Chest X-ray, PA view. Patient: 24 years old, sex F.
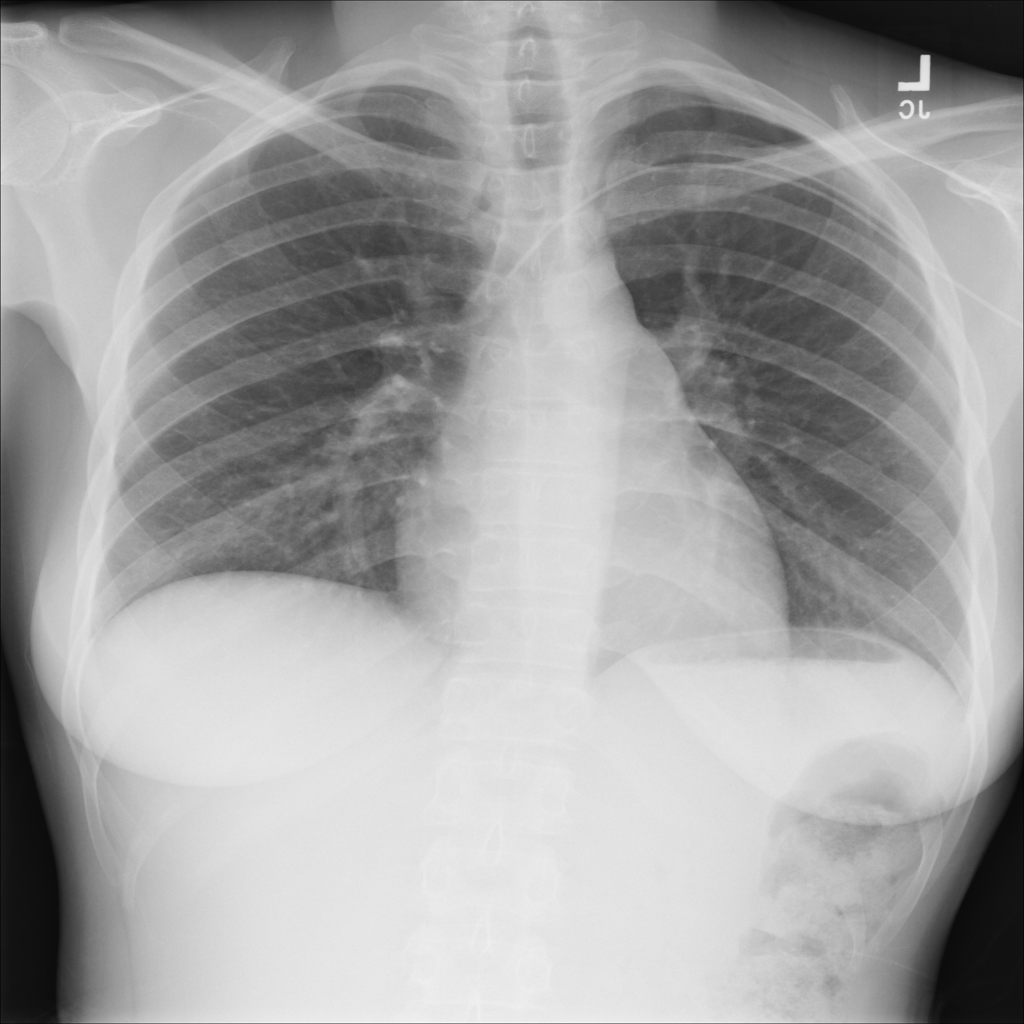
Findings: No Finding